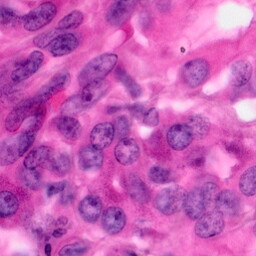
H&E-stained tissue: Pancreatic